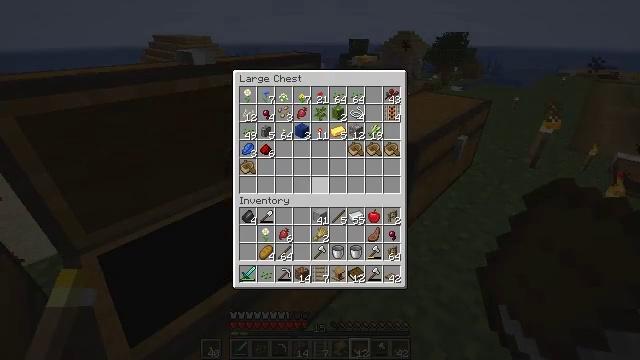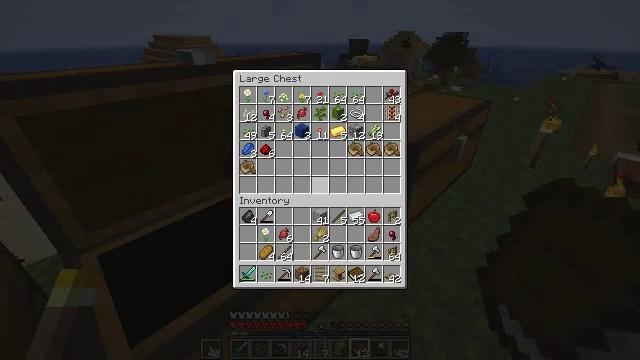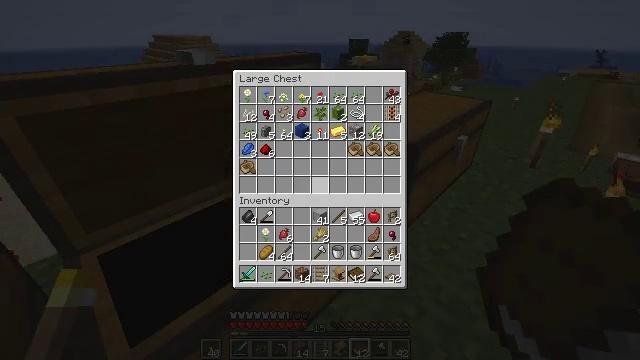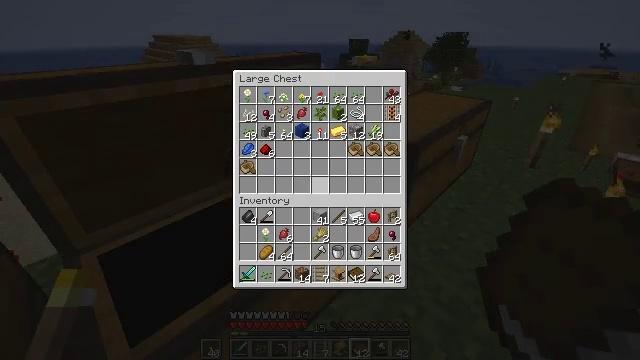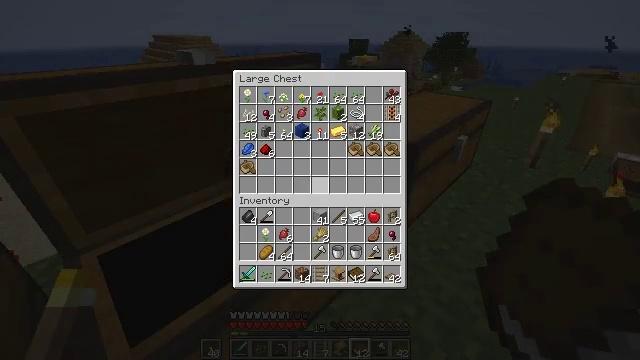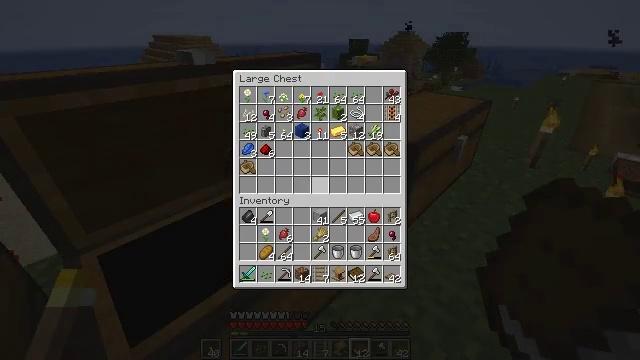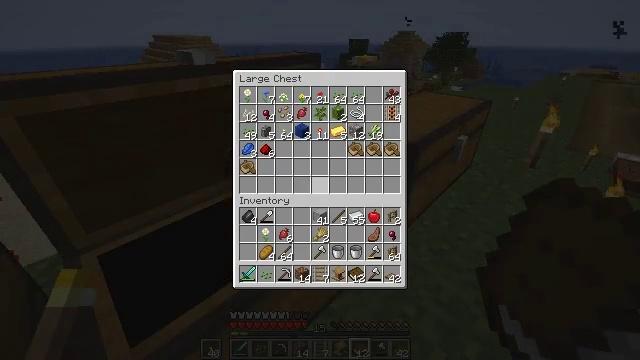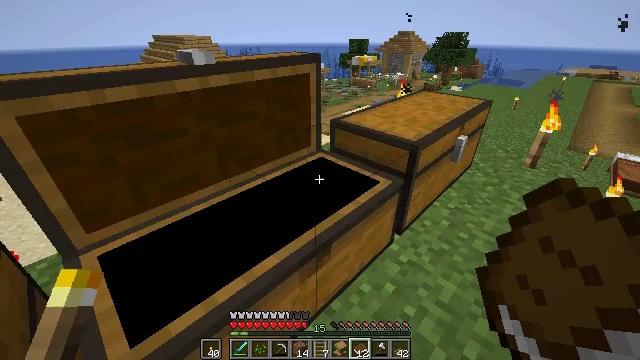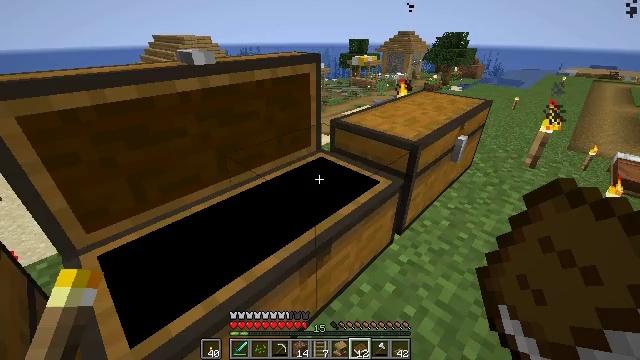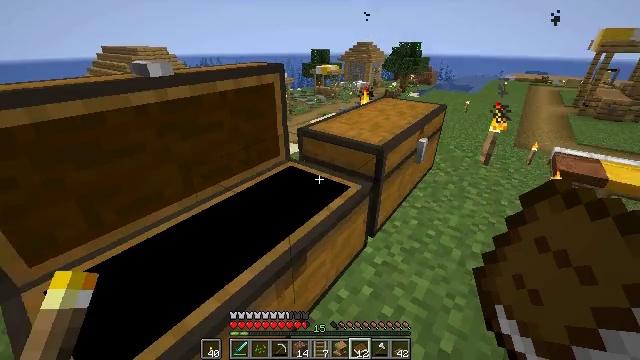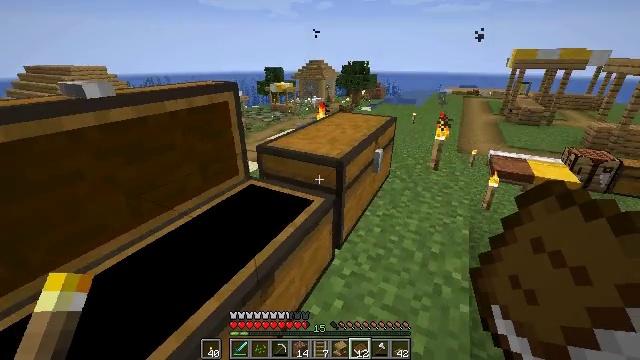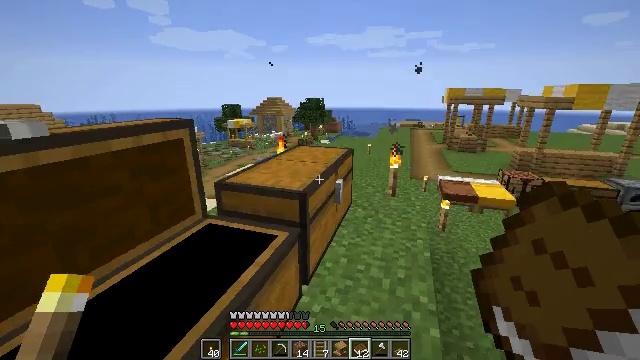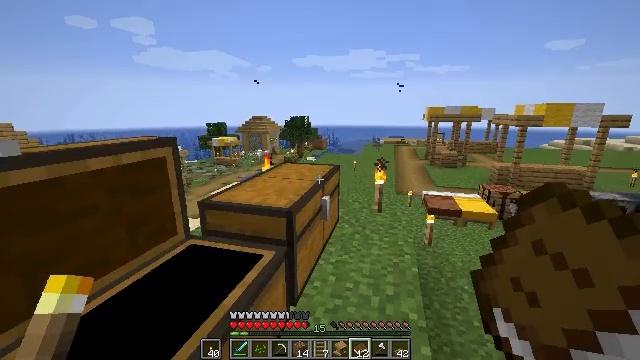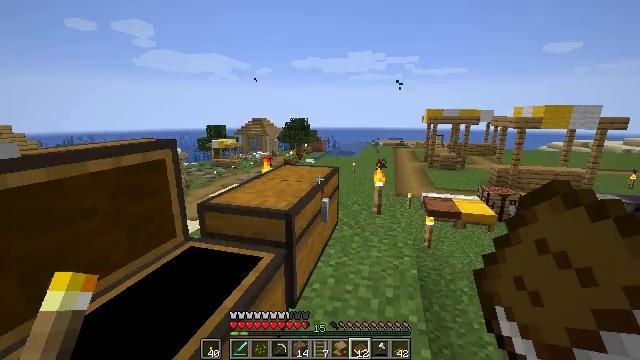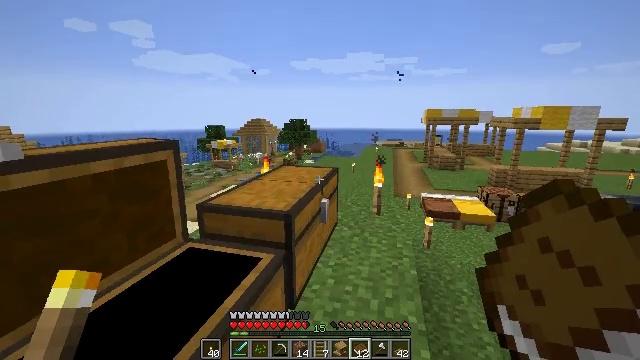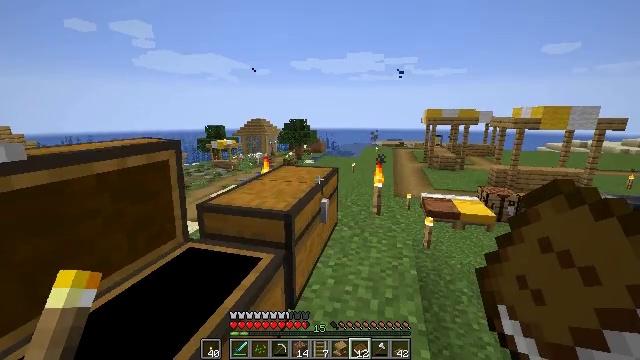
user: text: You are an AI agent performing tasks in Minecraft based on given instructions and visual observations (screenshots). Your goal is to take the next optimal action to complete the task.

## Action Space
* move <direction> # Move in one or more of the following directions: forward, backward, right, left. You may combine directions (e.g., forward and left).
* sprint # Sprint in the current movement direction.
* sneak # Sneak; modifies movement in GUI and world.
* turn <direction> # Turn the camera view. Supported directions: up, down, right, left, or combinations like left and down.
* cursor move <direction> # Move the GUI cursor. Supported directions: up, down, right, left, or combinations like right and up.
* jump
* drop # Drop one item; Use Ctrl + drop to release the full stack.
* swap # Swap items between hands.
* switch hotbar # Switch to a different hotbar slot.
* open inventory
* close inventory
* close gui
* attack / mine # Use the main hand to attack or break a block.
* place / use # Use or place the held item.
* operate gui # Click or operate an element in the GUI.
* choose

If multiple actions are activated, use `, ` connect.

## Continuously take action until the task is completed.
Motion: motion action
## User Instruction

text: Open the crafting table and craft a minecart with iron ingots.
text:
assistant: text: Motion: no_op
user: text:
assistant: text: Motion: no_op
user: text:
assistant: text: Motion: no_op
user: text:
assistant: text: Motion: no_op
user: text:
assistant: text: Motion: no_op
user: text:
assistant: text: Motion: no_op
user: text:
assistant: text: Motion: no_op
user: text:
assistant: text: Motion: close gui
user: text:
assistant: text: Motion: turn right and up
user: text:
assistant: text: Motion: turn right and up
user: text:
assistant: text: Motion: turn right and up
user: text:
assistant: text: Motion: turn right and up
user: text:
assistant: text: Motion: no_op
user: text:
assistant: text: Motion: no_op
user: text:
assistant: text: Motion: no_op
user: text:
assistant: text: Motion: use / place
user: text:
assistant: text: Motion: use / place
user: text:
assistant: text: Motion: use / place
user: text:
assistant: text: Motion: no_op
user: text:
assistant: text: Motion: no_op
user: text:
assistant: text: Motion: open gui
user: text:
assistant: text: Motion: no_op
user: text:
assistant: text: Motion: no_op
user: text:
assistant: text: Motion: no_op
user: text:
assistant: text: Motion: no_op
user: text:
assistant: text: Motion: no_op
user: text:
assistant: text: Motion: no_op
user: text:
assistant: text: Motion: no_op
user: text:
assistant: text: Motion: no_op
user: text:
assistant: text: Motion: no_op